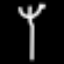
Label: fork